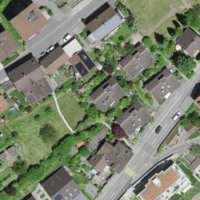
EUNIS habitat code: 55
Species observed at this site:
Ribes nigrum